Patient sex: M
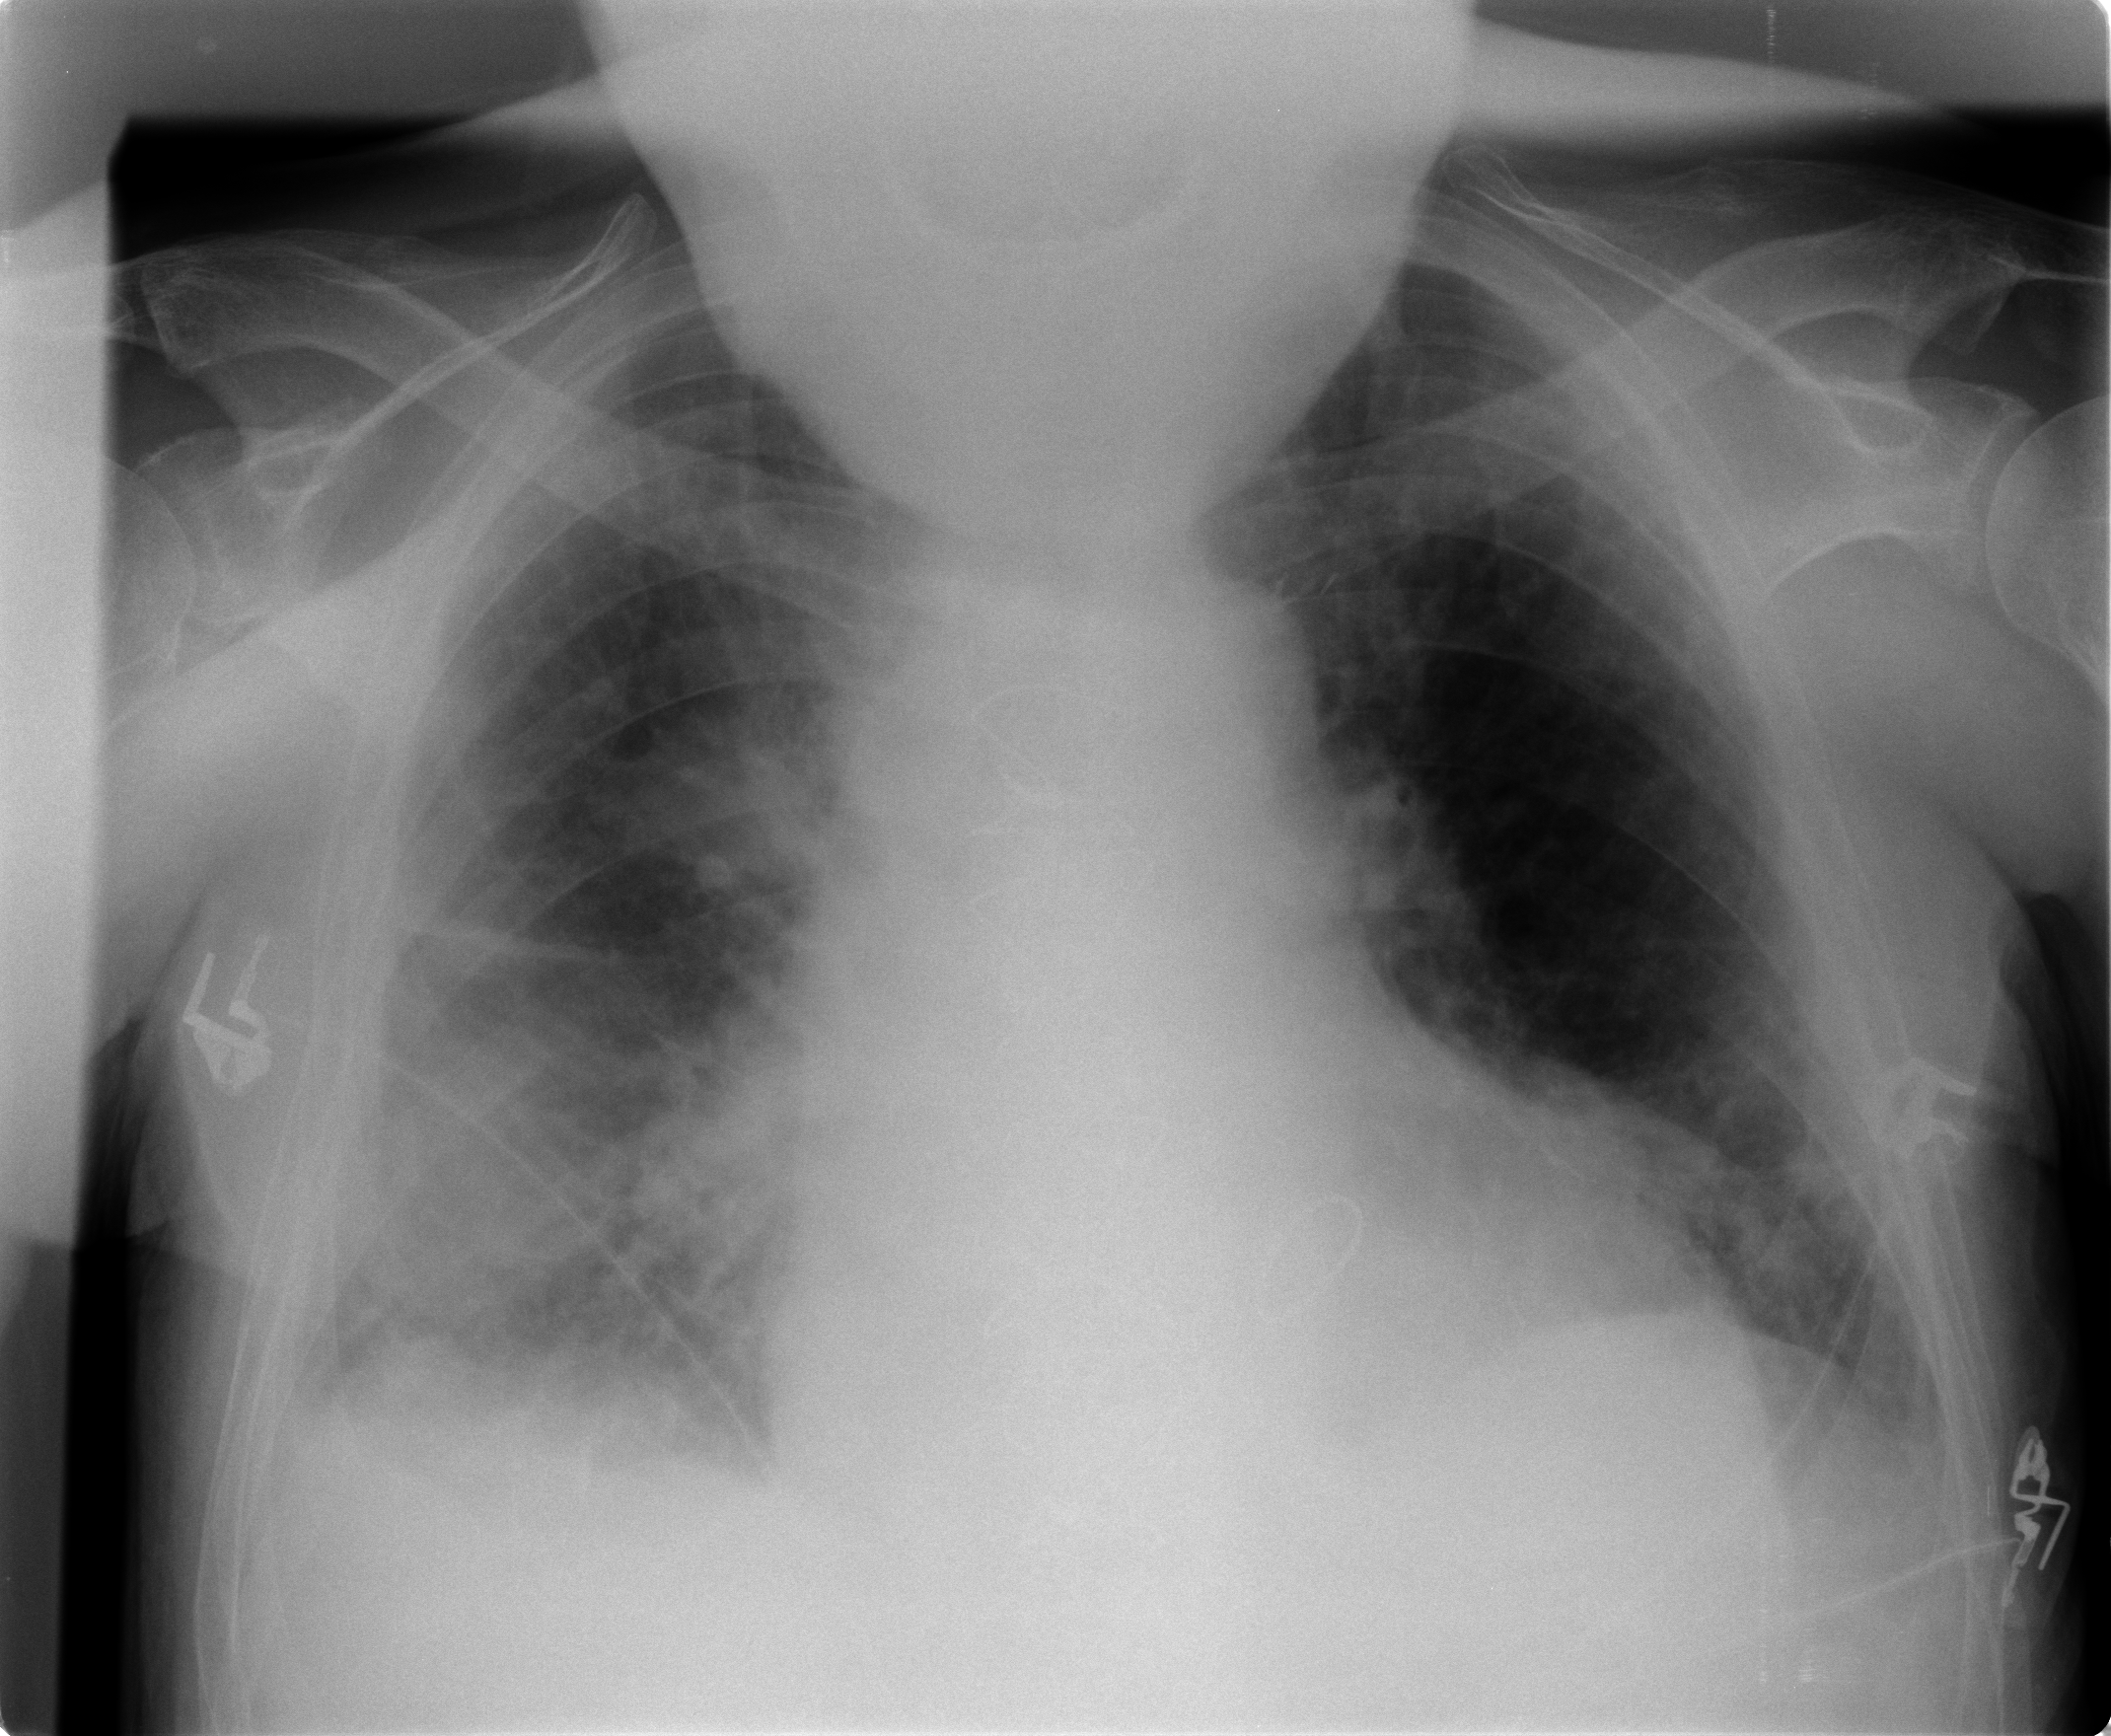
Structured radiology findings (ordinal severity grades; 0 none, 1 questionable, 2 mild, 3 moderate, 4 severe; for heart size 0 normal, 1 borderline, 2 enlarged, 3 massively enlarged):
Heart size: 3
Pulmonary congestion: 3
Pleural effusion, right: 2
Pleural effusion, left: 1
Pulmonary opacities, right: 3
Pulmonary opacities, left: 2
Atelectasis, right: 3
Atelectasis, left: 2